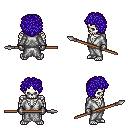
a pixel art fantasy rpg character, male body template, skeleton, white robe, teal pants, blue curly afro hairstyle, metal gloves, spear, four views (front, back, left, right), 2x2 character sprite sheet, small pixel art, hard edges, no anti-aliasing